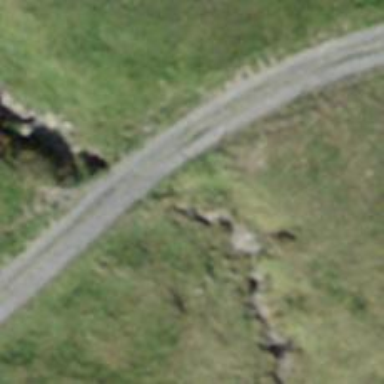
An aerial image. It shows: Culvert tunnel.